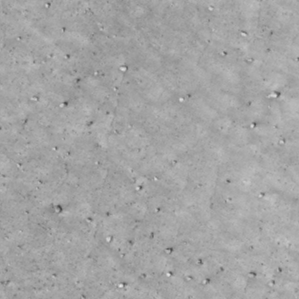
Label: non_frost